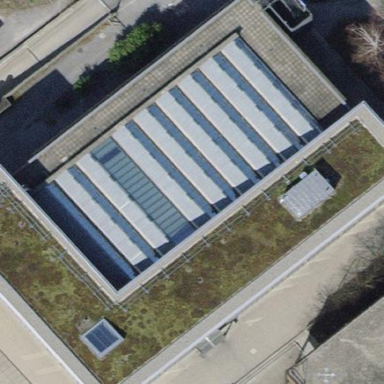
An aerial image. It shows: Building with flat roof.